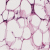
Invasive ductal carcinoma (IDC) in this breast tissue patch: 0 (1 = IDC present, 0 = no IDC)